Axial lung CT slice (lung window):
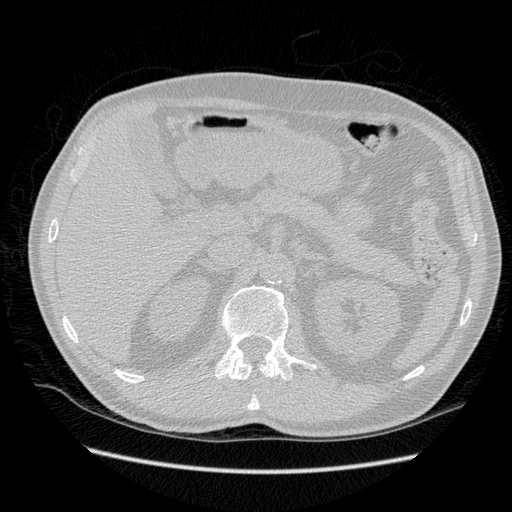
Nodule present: no